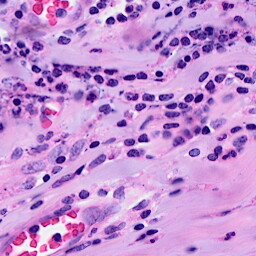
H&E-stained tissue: Breast